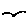
Label: bird